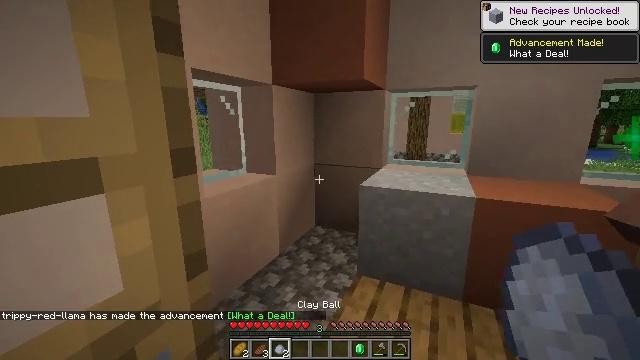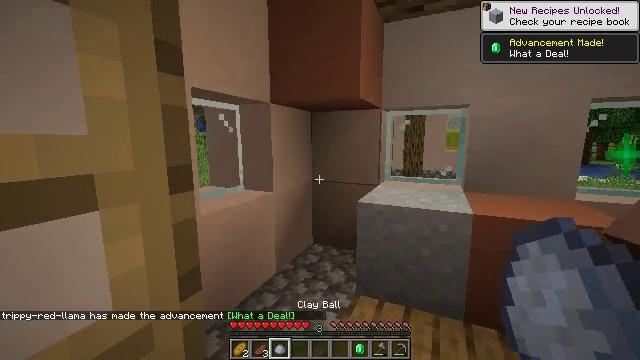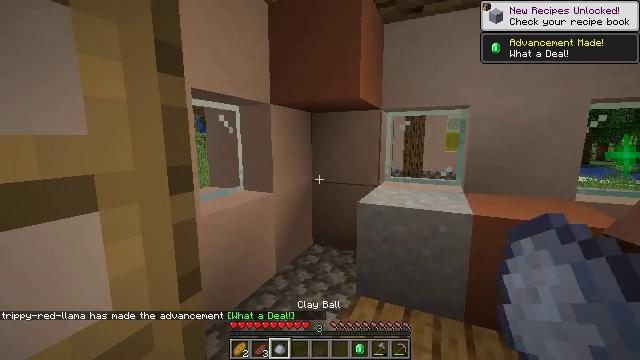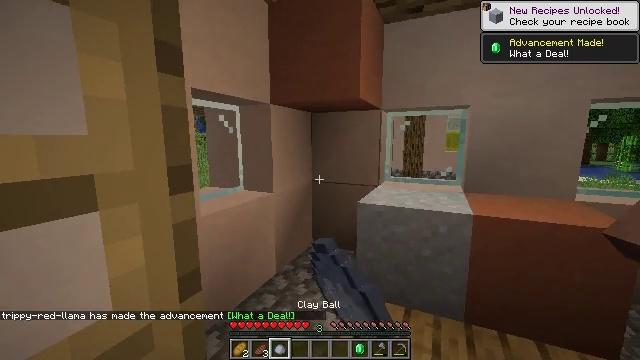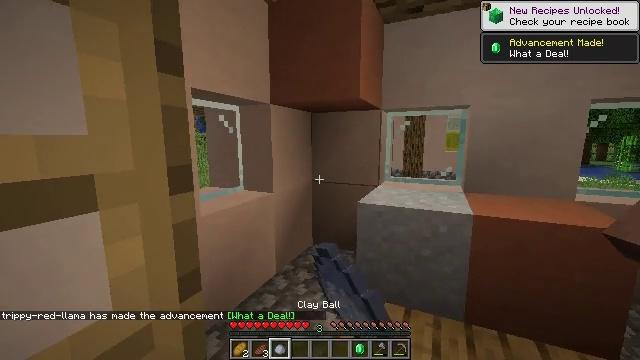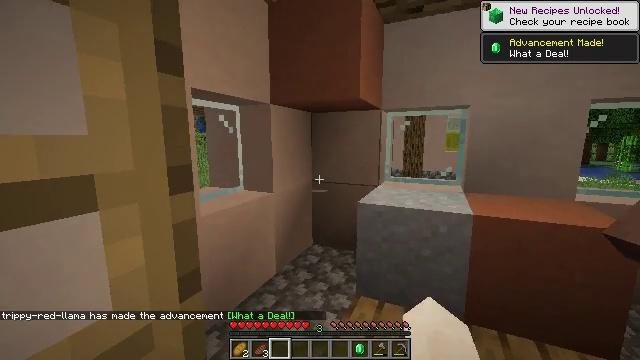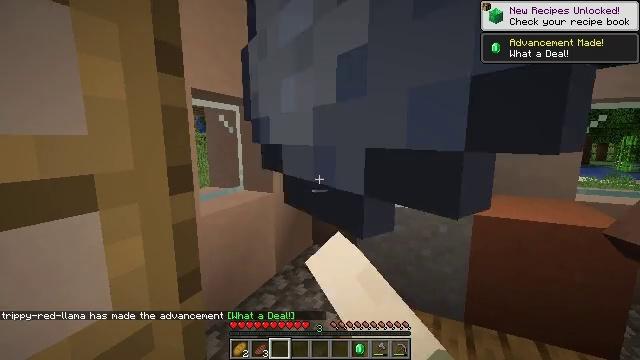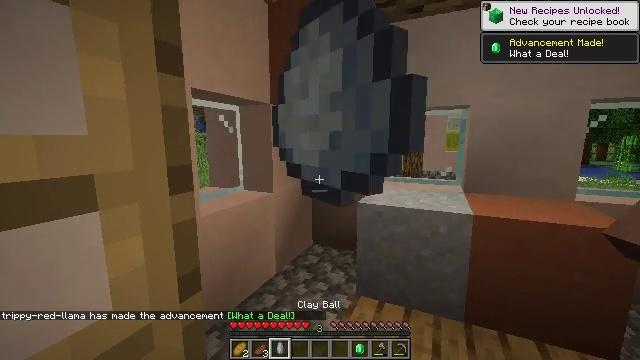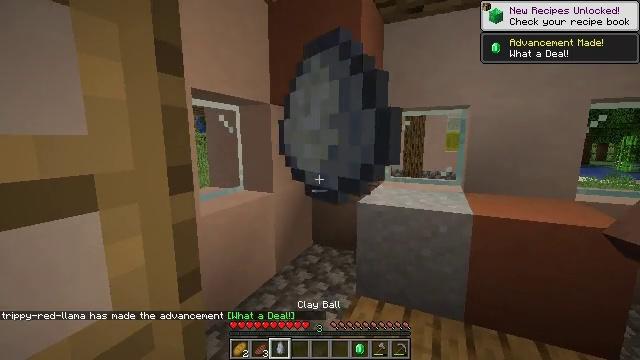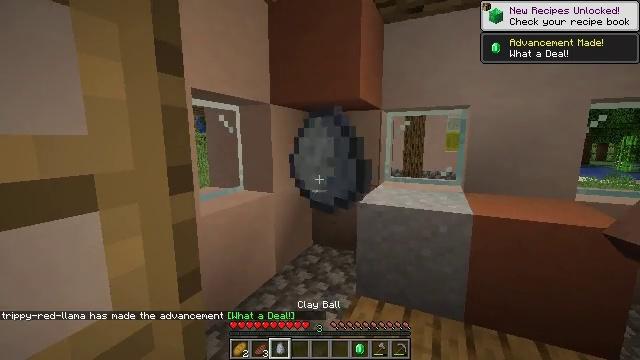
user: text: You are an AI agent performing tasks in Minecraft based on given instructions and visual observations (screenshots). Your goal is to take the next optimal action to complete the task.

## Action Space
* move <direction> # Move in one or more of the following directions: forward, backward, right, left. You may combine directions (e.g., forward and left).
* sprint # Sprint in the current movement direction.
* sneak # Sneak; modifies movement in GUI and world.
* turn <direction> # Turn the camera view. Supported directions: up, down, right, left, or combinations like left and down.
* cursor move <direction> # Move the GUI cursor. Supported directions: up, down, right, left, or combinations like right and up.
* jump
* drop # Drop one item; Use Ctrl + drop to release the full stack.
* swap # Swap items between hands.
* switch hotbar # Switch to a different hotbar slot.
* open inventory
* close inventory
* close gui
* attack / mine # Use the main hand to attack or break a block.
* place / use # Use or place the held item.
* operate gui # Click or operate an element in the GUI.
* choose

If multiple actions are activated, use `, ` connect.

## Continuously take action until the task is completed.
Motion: motion action
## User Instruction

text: Drop a clay ball.
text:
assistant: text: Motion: turn up, drop
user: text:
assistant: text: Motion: drop
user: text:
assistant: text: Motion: no_op
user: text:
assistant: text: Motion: no_op
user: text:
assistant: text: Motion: drop
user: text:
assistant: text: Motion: drop
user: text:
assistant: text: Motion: no_op
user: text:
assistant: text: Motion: no_op
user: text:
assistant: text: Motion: no_op
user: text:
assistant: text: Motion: no_op